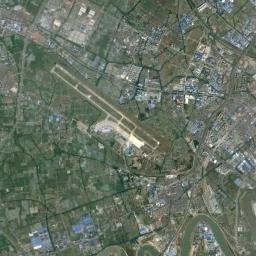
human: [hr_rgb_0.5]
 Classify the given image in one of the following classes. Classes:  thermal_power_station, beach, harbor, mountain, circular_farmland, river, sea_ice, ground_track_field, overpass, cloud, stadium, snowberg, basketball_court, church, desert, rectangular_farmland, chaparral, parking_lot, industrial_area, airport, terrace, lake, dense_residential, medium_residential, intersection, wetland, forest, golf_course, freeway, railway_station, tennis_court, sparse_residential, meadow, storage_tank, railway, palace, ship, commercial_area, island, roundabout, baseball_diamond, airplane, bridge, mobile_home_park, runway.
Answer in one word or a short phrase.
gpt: airport